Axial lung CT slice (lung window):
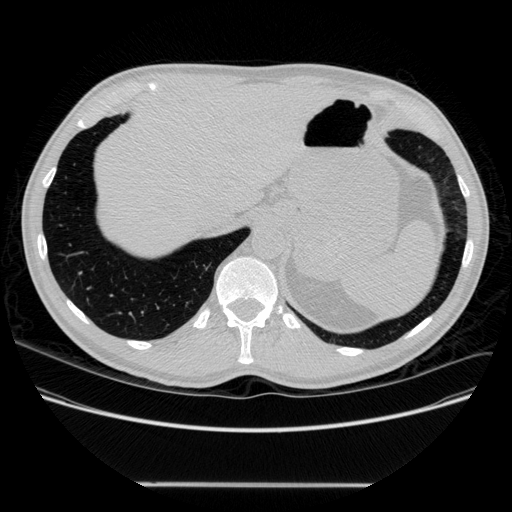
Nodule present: no